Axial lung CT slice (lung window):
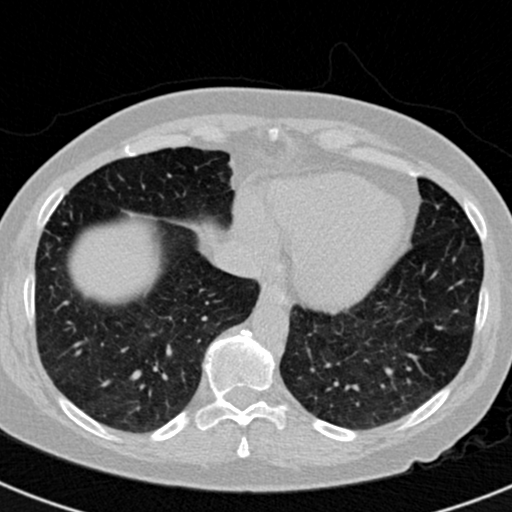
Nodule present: no